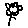
Label: flower